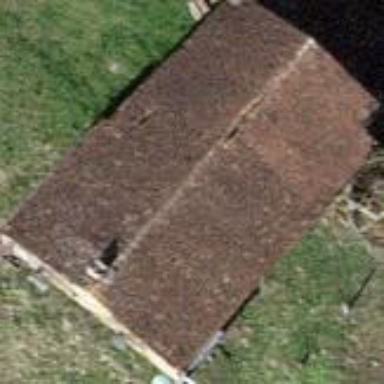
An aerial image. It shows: Gabled building.